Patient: sex F, age 57
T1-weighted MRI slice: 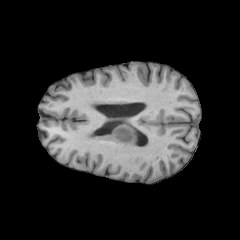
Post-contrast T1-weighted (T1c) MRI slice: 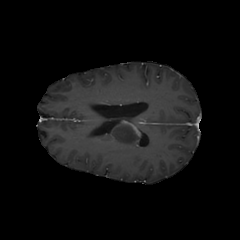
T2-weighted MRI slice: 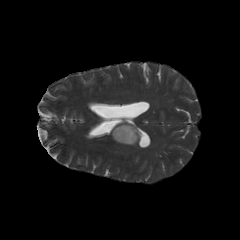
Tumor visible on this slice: yes
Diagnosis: Astrocytoma, IDH-wildtype
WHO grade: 3